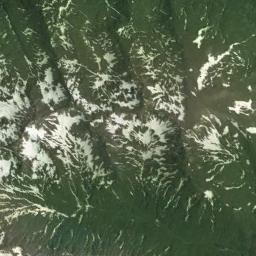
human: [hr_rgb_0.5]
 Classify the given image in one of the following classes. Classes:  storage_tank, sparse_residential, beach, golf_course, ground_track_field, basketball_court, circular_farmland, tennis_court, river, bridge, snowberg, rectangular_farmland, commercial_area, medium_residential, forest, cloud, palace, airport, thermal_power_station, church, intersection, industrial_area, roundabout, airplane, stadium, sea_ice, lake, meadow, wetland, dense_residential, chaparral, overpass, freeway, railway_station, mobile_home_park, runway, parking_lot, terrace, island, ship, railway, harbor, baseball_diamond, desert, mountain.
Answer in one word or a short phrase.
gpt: snowberg